Question: I'm reading the book "". I'm following his steps and here is my problem:

He asked to deselect the "". Down this little square he has 4 controls, and I have three (The align, square, and triangle).
Why can't I add 4 constraints as he does? He didn't select nothing and it's written in his computer "".
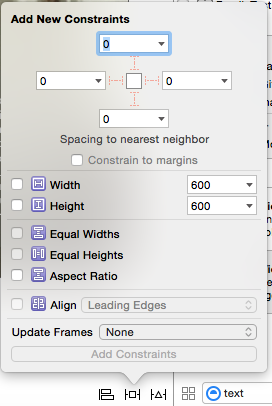
Answer: You need to click on each of the four orange I-beams to turn them from dashed to solid. Then the button will change to .